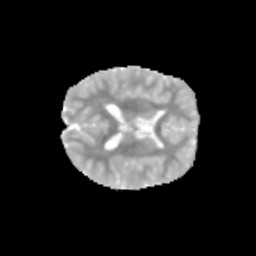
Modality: MD
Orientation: axial
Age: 11
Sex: male
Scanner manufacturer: siemens
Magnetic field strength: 3 T
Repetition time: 3.8 s
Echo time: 0.07 s